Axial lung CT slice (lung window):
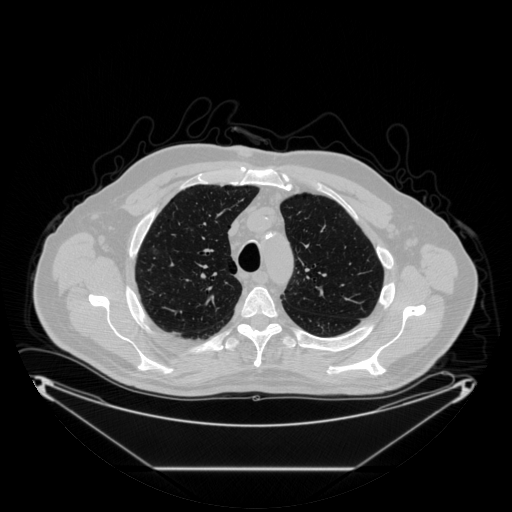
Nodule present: no